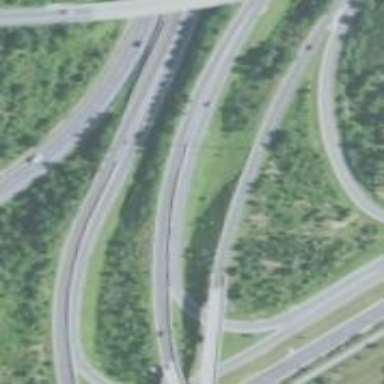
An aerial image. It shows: Motorway link.